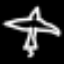
Label: airplane